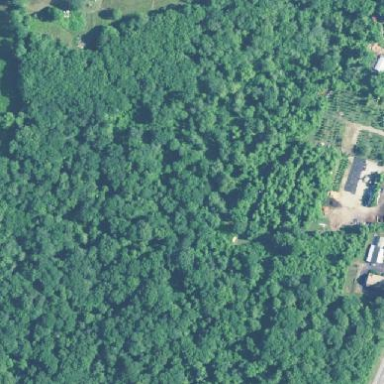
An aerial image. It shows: Mixed woodland with various types of leaves.